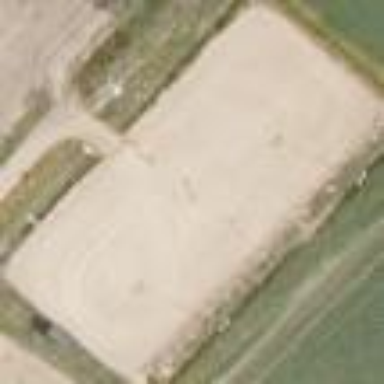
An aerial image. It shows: Equestrian pitch for leisure land use.